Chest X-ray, PA view. Patient: 10 years old, sex M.
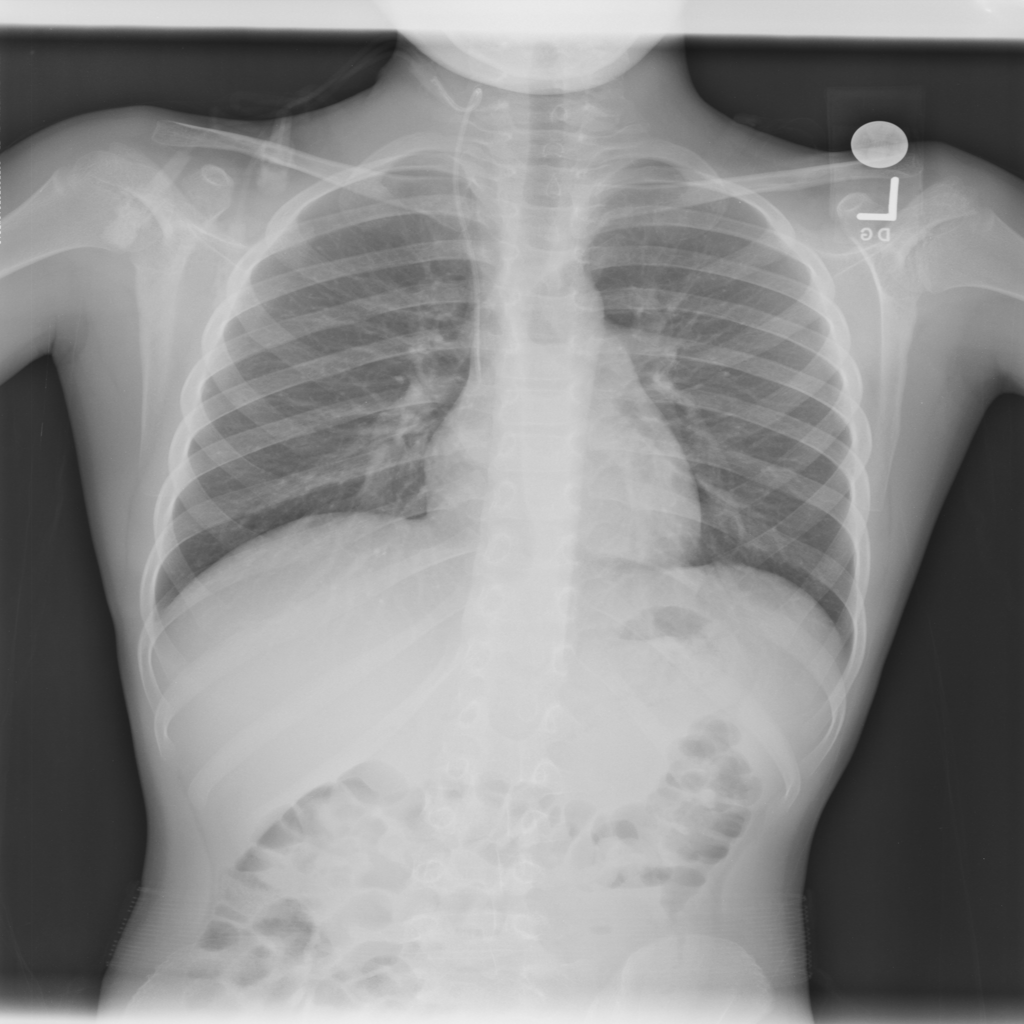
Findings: No Finding